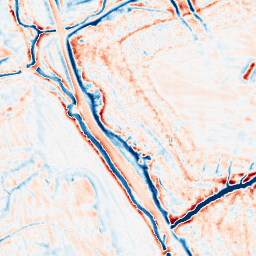
Category: edge_preserving
Decomposition family: bilateral
Decomposition parameters: d: 15
sigma_color: 50
sigma_space: 150
Upsampling method: bspline
Upsampling parameters: scale: 4
Upsampling scale: 4